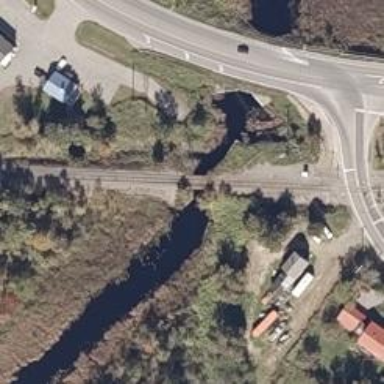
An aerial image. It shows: Bridge over railway line.